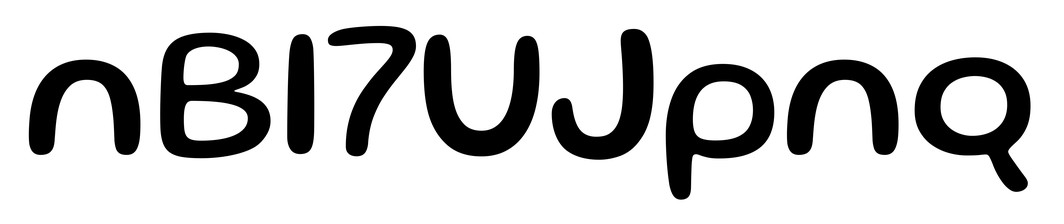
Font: Gluten_Regular